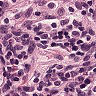
Metastatic tissue present: no